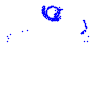
Particle: proton